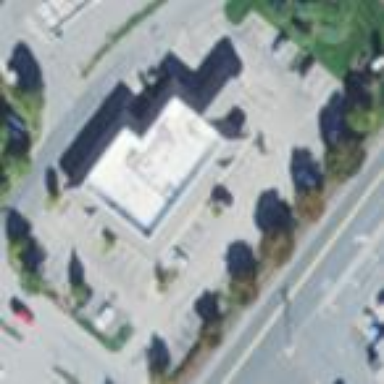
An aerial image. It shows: Parking available on the street side.